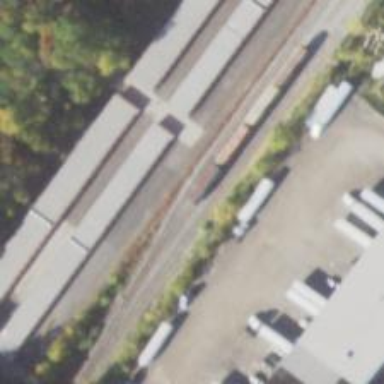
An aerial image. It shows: Railway yard used for servicing trains.